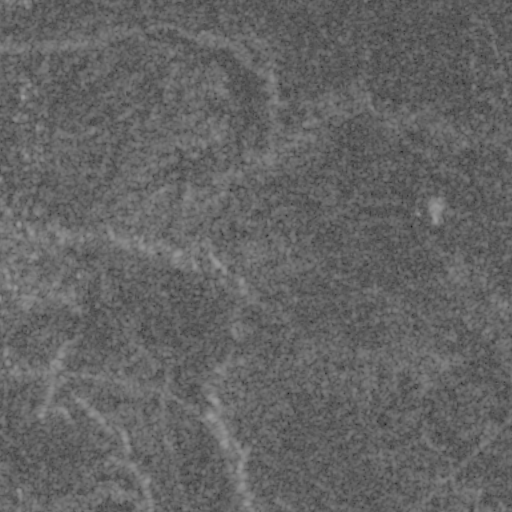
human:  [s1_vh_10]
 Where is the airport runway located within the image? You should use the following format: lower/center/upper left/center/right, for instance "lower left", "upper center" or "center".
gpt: The airport runway is located in the upper center of the image.
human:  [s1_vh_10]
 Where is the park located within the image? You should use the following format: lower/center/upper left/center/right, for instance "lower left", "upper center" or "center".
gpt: The park is located in the upper right of the image.
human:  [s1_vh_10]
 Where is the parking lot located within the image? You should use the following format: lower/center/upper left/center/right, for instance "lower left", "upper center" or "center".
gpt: The parking lot is located in the lower left of the image.
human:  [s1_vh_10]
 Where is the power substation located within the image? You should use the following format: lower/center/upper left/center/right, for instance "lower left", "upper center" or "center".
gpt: The power substation is located in the center right of the image.
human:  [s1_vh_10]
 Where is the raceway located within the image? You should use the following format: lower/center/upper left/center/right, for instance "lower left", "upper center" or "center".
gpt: The raceway is located in the upper right of the image.
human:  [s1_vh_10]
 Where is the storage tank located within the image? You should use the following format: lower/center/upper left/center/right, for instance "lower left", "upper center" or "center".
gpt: The storage tank is located in the center left of the image.
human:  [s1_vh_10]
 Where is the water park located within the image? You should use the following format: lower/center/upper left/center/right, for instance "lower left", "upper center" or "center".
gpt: The water park is located in the lower left of the image.
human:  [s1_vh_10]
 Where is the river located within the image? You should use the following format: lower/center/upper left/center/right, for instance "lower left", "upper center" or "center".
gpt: The river is located in the lower of the image.
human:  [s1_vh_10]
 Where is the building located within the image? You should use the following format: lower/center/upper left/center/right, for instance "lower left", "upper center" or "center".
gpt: The building is located in the left of the image.
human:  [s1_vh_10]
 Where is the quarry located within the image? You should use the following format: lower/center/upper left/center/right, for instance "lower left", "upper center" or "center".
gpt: There is no quarry in the image.

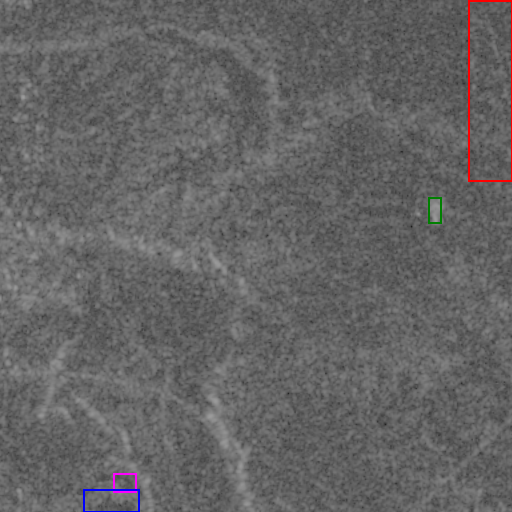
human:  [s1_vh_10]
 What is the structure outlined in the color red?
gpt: The structure outlined in red is a park.
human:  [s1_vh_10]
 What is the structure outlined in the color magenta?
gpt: The structure outlined in magenta is a parking lot.
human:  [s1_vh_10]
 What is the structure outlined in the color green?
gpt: The structure outlined in green is a power substation.
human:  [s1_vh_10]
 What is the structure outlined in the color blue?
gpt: The structure outlined in blue is a water park.
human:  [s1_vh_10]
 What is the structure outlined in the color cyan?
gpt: There is no cyan outline.